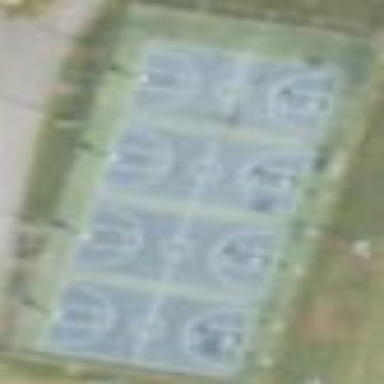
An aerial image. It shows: Basketball court on pitch.